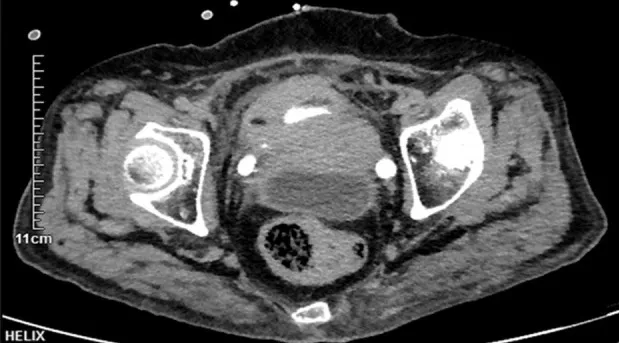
Coronal section CT urography of case 2. The bladder was filled with a contrast agent. The wall of the bladder was thickened. The CT scan demonstrated free fluid and thick-wall cysts in the pelvic cavity behind the uterus.
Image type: radiology (ct)